Question: I am developing a web application in Spring MVC based on maven with hibernate using eclipse juno.
When I am trying to configure hibernate in servlet-context.xml showing error as follows :
servlet-context.xml looks like this :
'''
<?xml version="1.0" encoding="UTF-8"?>
<beans xmlns="http://www.springframework.org/schema/mvc"
xmlns:xsi="http://www.w3.org/2001/XMLSchema-instance"
xmlns:beans="http://www.springframework.org/schema/beans"
xmlns:context="http://www.springframework.org/schema/context"
xsi:schemaLocation="http://www.springframework.org/schema/mvc http://www.springframework.org/schema/mvc/spring-mvc.xsd
http://www.springframework.org/schema/beans http://www.springframework.org/schema/beans/spring-beans.xsd
http://www.springframework.org/schema/context http://www.springframework.org/schema/context/spring-context.xsd">
<!-- DispatcherServlet Context: defines this servlet's request-processing infrastructure -->
<!-- Enables the Spring MVC @Controller programming model -->
<annotation-driven />
<!-- Handles HTTP GET requests for /resources/** by efficiently serving up static resources in the ${webappRoot}/resources directory -->
<resources mapping="/resources/**" location="/resources/" />
<!-- Resolves views selected for rendering by @Controllers to .jsp resources in the /WEB-INF/views directory -->
<bean class="org.springframework.web.servlet.view.InternalResourceViewResolver">
<property name="prefix" value="/WEB-INF/views/" />
<property name="suffix" value=".jsp" />
</bean>
<context:component-scan base-package="com.webworld.crm" />
<bean id="dataSource" class="org.springframework.jdbc.datasource.DriverManagerDataSource">
<property name="driverClassName" value="${database.driver}" />
<property name="url" value="${database.url}" />
<property name="username" value="${database.user}" />
<property name="password" value="${database.password}" />
</bean>
<bean id="mysessionFactory" class="org.springframework.orm.hibernate3.LocalSessionFactoryBean">
<property name="dataSource" ref="dataSource"></property>
<property name="mappingResources">
<list>
<value>employee.hbm.xml</value>
</list>
</property>
<property name="hibernateProperties">
<props>
<prop key="hibernate.dialect">MySQL5Dialect</prop>
<prop key="hibernate.hbm2ddl.auto">update</prop>
<prop key="hibernate.show_sql">true</prop>
</props>
</property>
</bean>
<bean id="template" class="org.springframework.orm.hibernate3.HibernateTemplate">
<property name="sessionFactory" ref="mysessionFactory"></property>
</bean>
<bean id="d" class="com.javatpoint.EmployeeDao">
<property name="template" ref="template"></property>
</bean>
</beans>
'''
The file structure is as follows :

Please answer this as soon as possible.
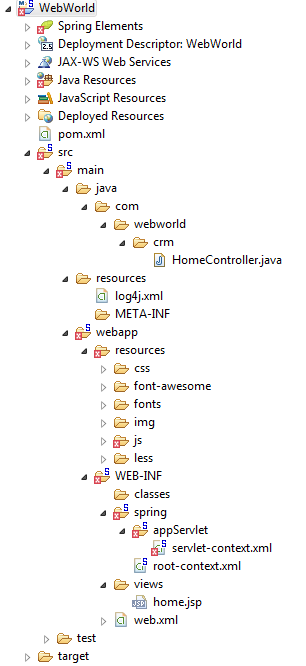
Answer: '''
<?xml version="1.0" encoding="UTF-8"?>
<beans xmlns="http://www.springframework.org/schema/mvc"
xmlns:xsi="http://www.w3.org/2001/XMLSchema-instance"
xmlns:beans="http://www.springframework.org/schema/beans"
xmlns:context="http://www.springframework.org/schema/context"
xsi:schemaLocation="
http://www.springframework.org/schema/mvc http://www.springframework.org/schema/mvc/spring-mvc.xsd
http://www.springframework.org/schema/beans http://www.springframework.org/schema/beans/spring-beans.xsd
http://www.springframework.org/schema/context http://www.springframework.org/schema/context/spring-context.xsd">
'''
The problem is you specified 'spring-mvc.xsd' as the root namespace, the namespace you can use without a prefix. So '<annotation-driven />' corresponds to '<mvc:annotation-driven />'. However there is no '<bean>' tag in 'spring-mvc.xsd' as that is in 'spring-beans.xsd'.
To make it work you need to either prefix all your '<bean />', '<property />' etc. with 'beans:' as that is what you specified for the 'spring-beans.xsd' as prefix. Or switch the root namespace to 'spring-beans.xsd' and prefix '<annotation-driven />' with 'mvc'.
'beans:'
'''
<?xml version="1.0" encoding="UTF-8"?>
<beans:beans xmlns="http://www.springframework.org/schema/mvc"
xmlns:xsi="http://www.w3.org/2001/XMLSchema-instance"
xmlns:beans="http://www.springframework.org/schema/beans"
xmlns:context="http://www.springframework.org/schema/context"
xsi:schemaLocation="
http://www.springframework.org/schema/mvc http://www.springframework.org/schema/mvc/spring-mvc.xsd
http://www.springframework.org/schema/beans http://www.springframework.org/schema/beans/spring-beans.xsd
http://www.springframework.org/schema/context http://www.springframework.org/schema/context/spring-context.xsd">
<beans:bean class="org.springframework.web.servlet.view.InternalResourceViewResolver">
<beans:property name="prefix" value="/WEB-INF/views/" />
<beans:property name="suffix" value=".jsp" />
</beans:bean>
'''
'''
<?xml version="1.0" encoding="UTF-8"?>
<beans xmlns="http://www.springframework.org/schema/beans"
xmlns:xsi="http://www.w3.org/2001/XMLSchema-instance"
xmlns:mvc="http://www.springframework.org/schema/mvc"
xmlns:context="http://www.springframework.org/schema/context"
xsi:schemaLocation="
http://www.springframework.org/schema/mvc http://www.springframework.org/schema/mvc/spring-mvc.xsd
http://www.springframework.org/schema/beans http://www.springframework.org/schema/beans/spring-beans.xsd
http://www.springframework.org/schema/context http://www.springframework.org/schema/context/spring-context.xsd">
<mvc:annotation-driven />
<mvc:resources mapping="/resources/**" location="/resources/" />
'''